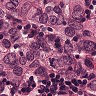
Metastatic tissue present: yes